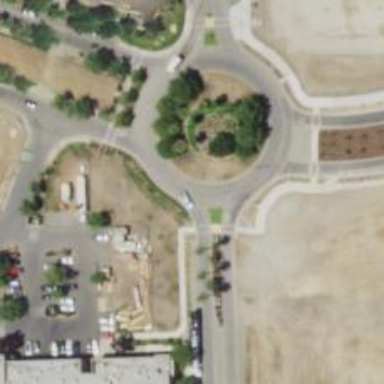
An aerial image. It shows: Tertiary road that leads to roundabout.